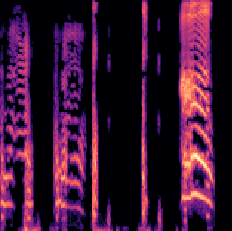
Sound class: Baby cry